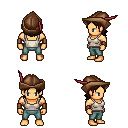
a pixel art fantasy rpg character, male body template, human, tanned skin, white pirate shirt, teal pants, brown long bangs hairstyle, leather cap, leather bracers, four views (front, back, left, right), 2x2 character sprite sheet, small pixel art, hard edges, no anti-aliasing